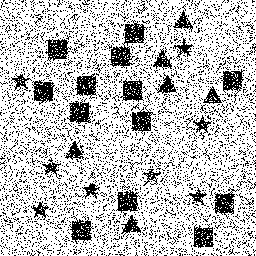
Squares: 13
Triangles: 6
Stars: 8
Total shapes: 27